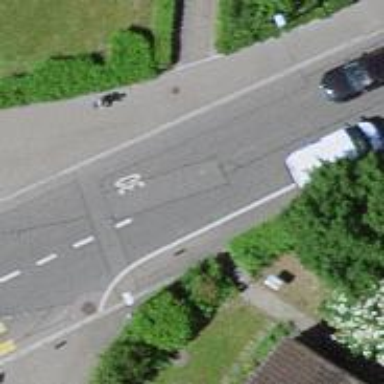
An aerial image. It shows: Unclassified asphalt road with sidewalk on the left side.